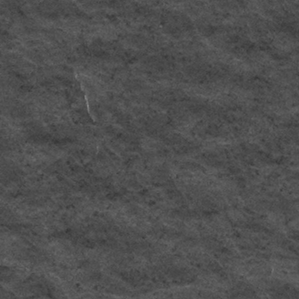
Label: frost